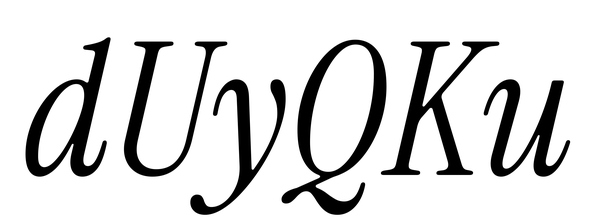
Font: InstrumentSerif-Italic